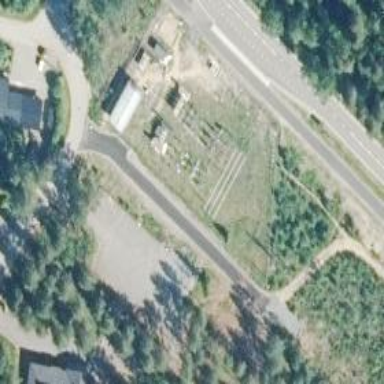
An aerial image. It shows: Termination power tower.